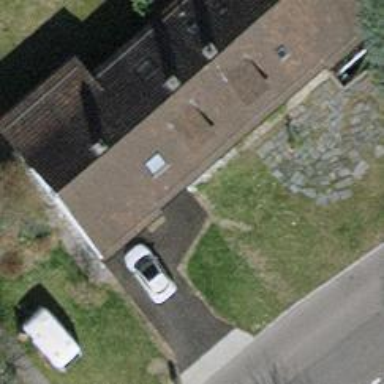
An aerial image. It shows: Gabled house with tiled roof.